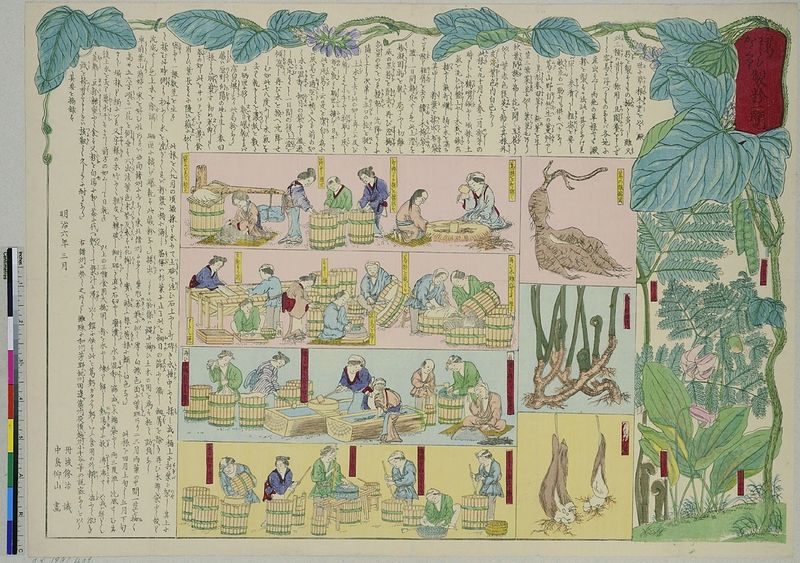
Titel: Mahlen: Eine Übersicht
Künstler: Nakajima Gy&#x14D;zan
Standort: Hamburg
Institution: Museum für Kunst und Gewerbe Hamburg
Schlagwörter: blätter, blüten, pflanzen, holzschnitt, papier, verzierung, wurzel, druckgraphik, druckgrafik, zeitung, fass, buchseite, zeit, schote, farbholzschnitt, tonne, anleitung, produktion, werkzeuge, bildfolge, rezept, papierherstellung, reproduktionen, druckerzeugnisse, behälter, kräuter, arbeitsgeräte, meiji, blätter wurzel ginseng, ginseng, blüten anleitung